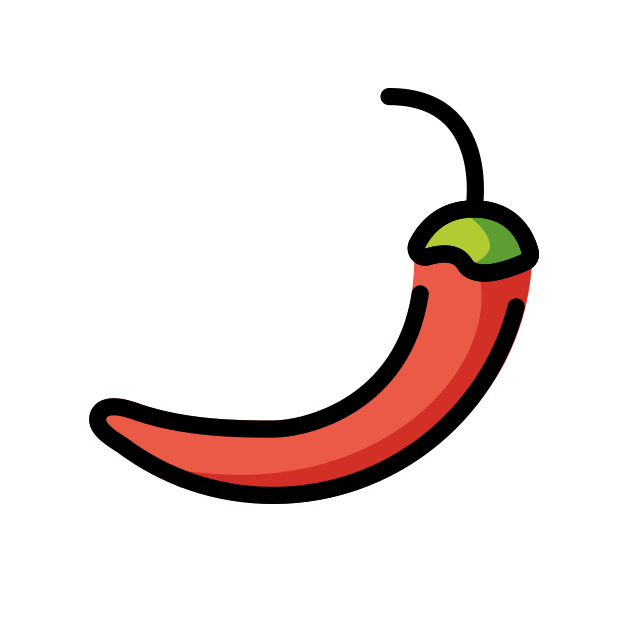
Emoji: 🌶
Name: hot pepper
Unicode: 0x1f336